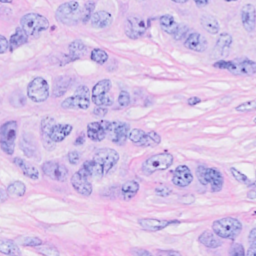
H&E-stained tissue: Breast